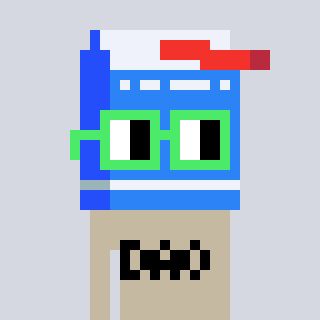
a pixel art character with square light green glasses, a milk-shaped head and a bege-colored body on a cool background